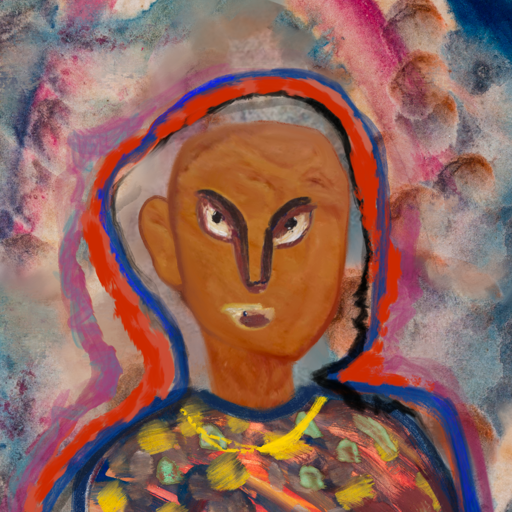
Background: Rupkatha, Head And Neck Front: Pious_Lady, Face Front: After_Raid, Bust: Mother_And_Son_Mother, Hair Front: Experience, Head Accessory: Blank, Second Necklace: Blank, Necklace: Irani_1, Baby: Blank